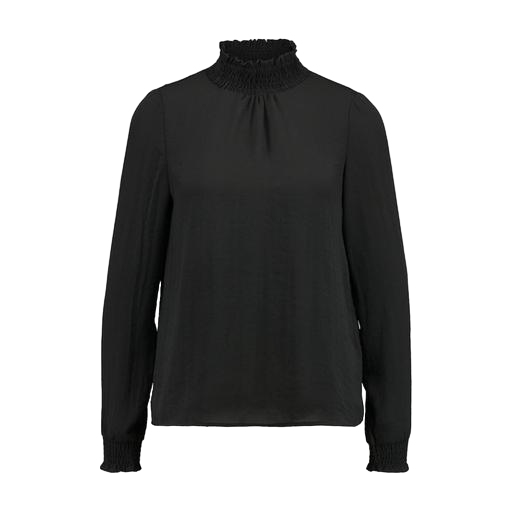
vero moda black high neck blouse, high-neck blouse, high-neck top, white background